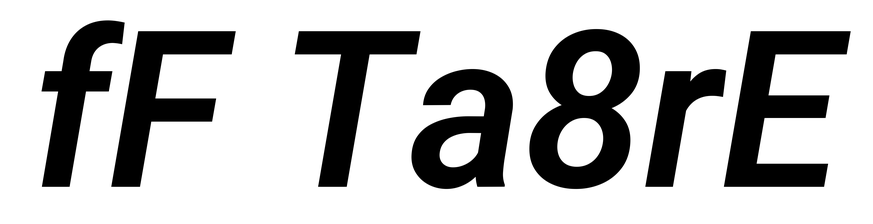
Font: Roboto-Italic_SemiBold_Italic